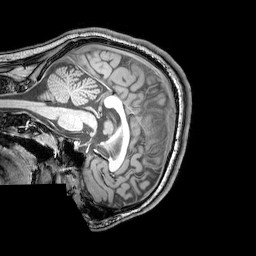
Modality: T1w
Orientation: sagittal
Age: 22
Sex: male
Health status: healthy
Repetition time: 0.081 s
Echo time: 0.037 s